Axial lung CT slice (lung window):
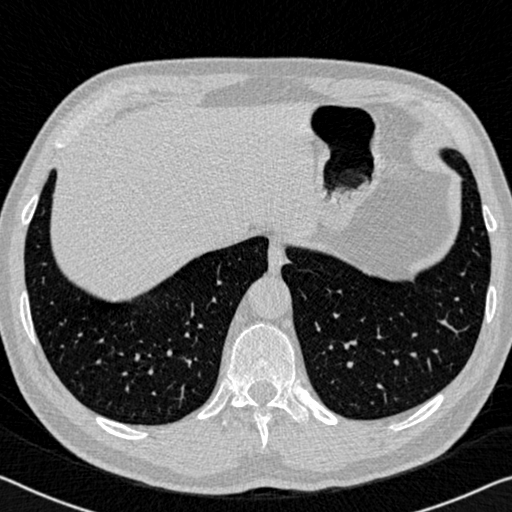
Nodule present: no